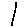
Label: line